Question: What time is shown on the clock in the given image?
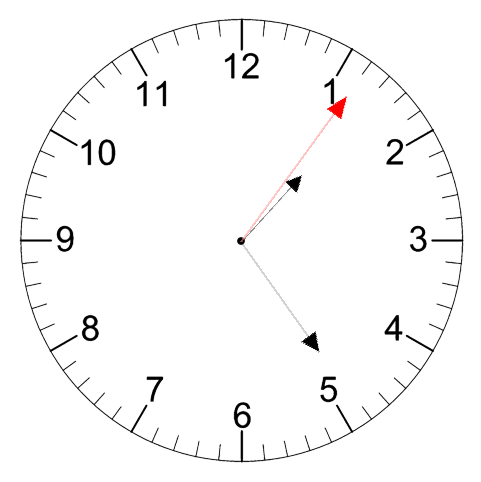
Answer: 01:24:06